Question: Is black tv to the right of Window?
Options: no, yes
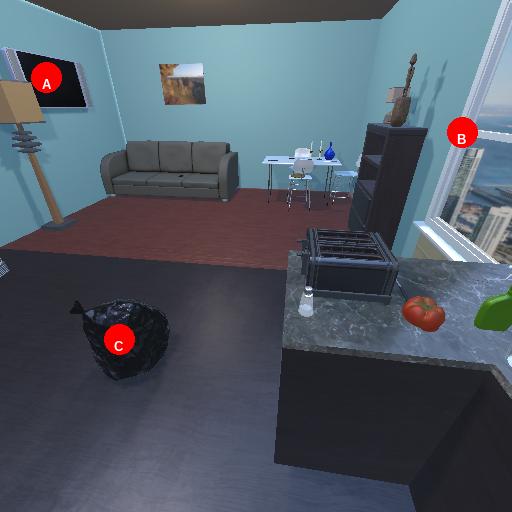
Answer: no